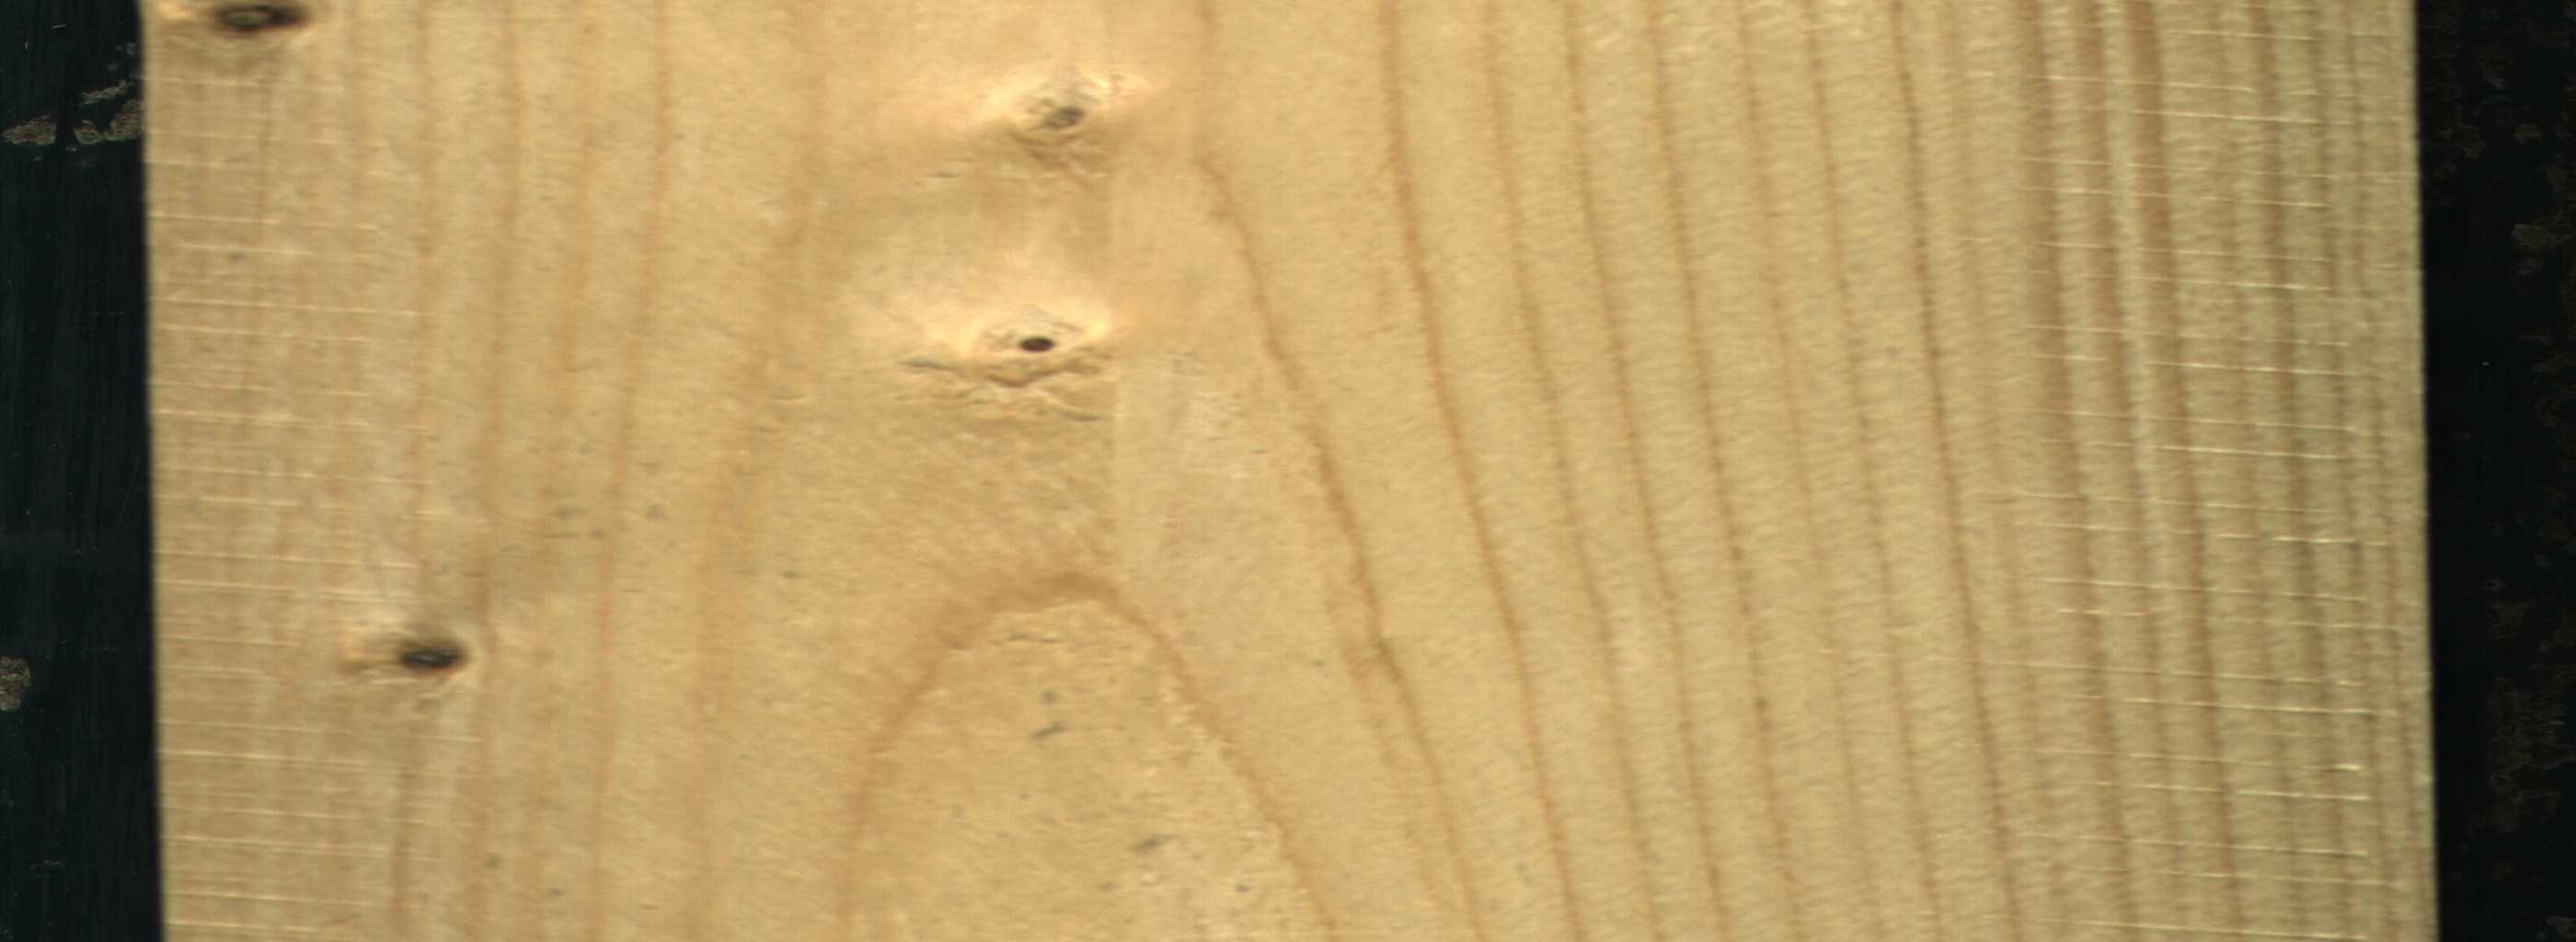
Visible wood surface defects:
Live_Knot
Live_Knot
Live_Knot
Live_Knot